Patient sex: M
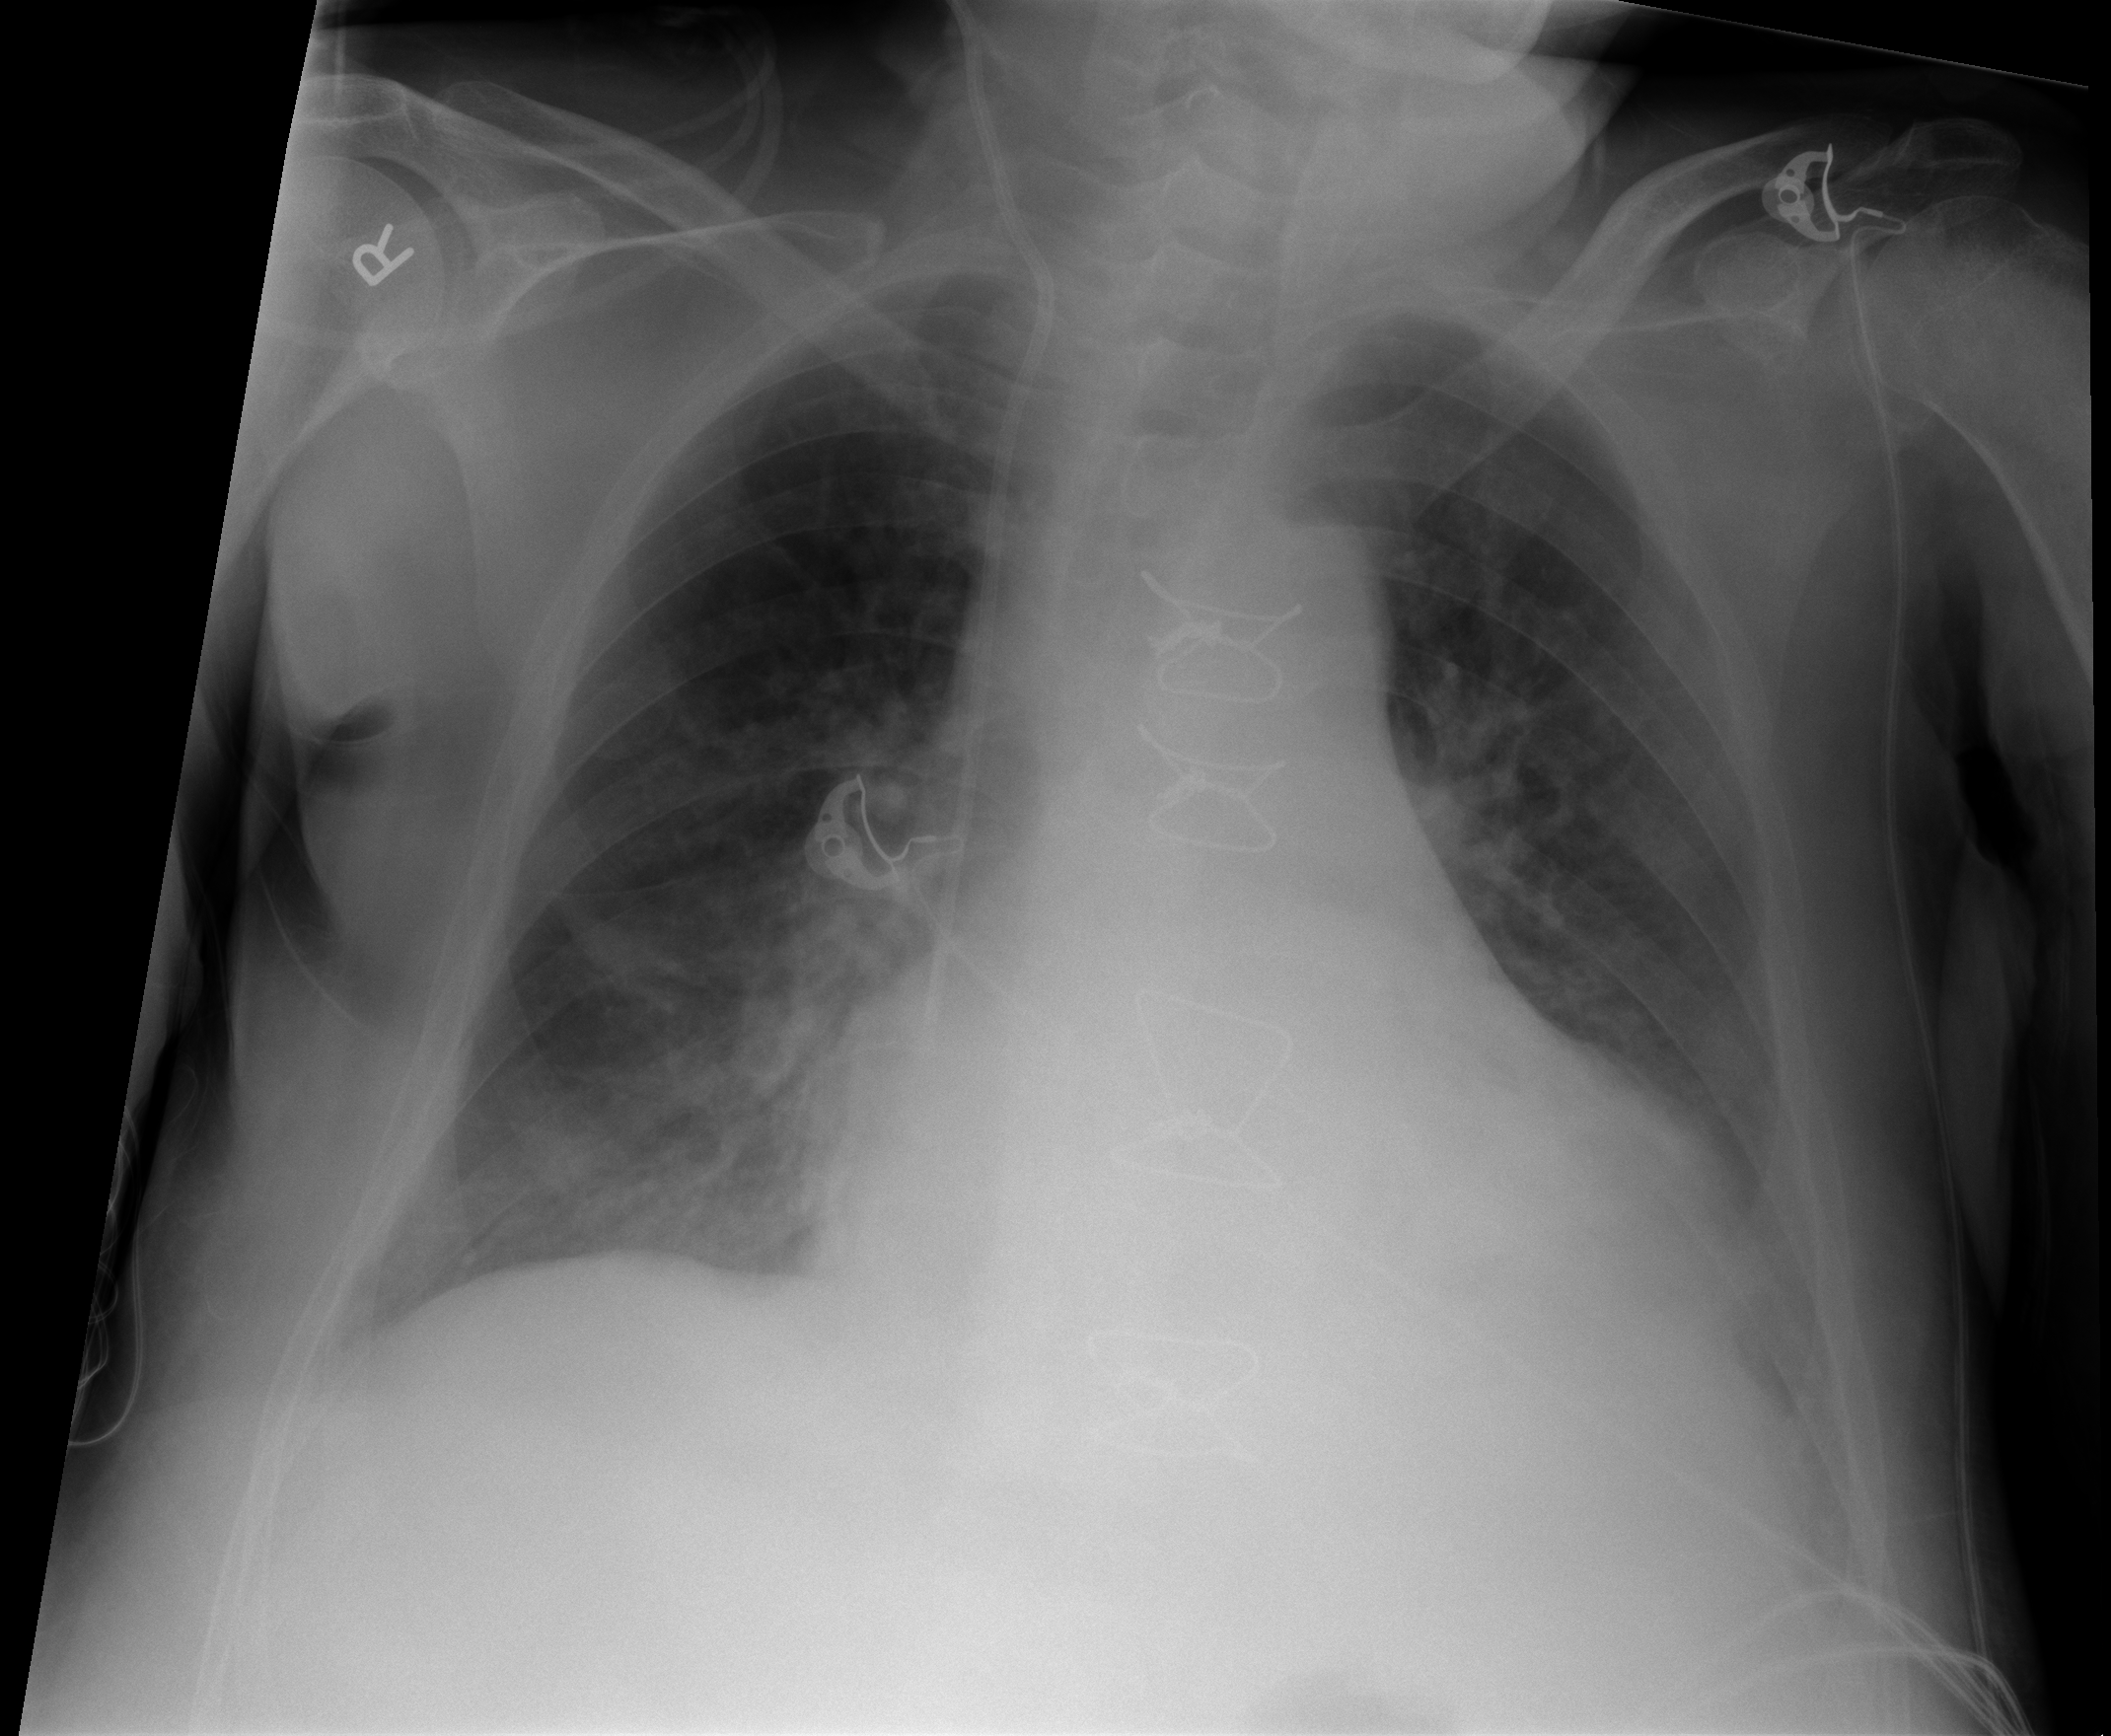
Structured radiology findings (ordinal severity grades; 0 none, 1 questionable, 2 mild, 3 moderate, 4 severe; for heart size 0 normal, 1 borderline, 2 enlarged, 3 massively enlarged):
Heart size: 2
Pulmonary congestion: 1
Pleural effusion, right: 1
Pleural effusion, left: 2
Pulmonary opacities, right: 1
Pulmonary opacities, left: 1
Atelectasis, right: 1
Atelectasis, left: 1